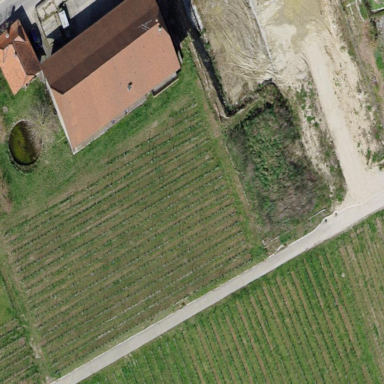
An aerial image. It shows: Vineyard.